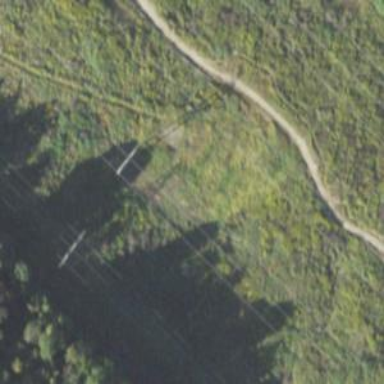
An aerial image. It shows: Power tower.